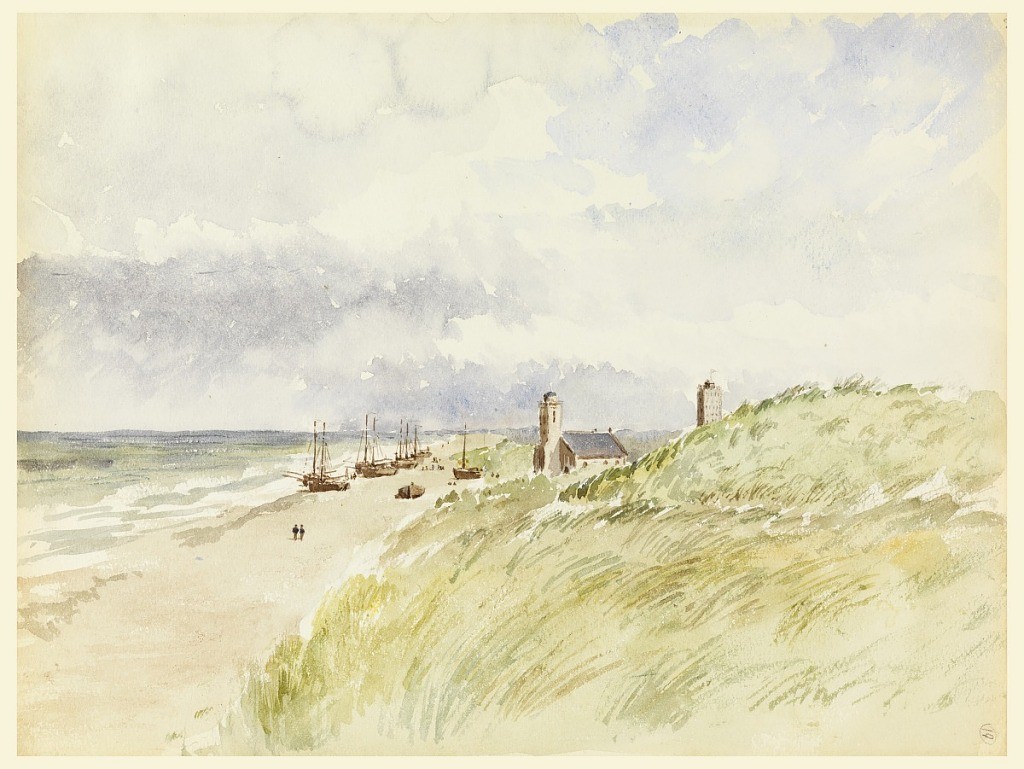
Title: The Shore at Kativigh, Holland
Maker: Whitney Warren Jr., American, 1864–1943
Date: August 21, 1887
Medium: Graphite, brush and watercolor on paper
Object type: Drawing
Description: View of the dunes, sand, and sea. The lighthouse, the church and boats on the shore are shown in the central middle distance.